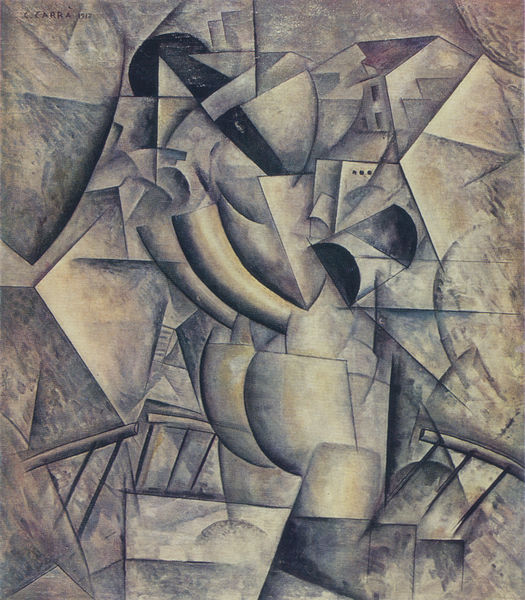
Titel: Simultaneità - la donna al balcone
Künstler: Carlo Carrà
Standort: Milano
Institution: Collezione R. Jucker
Schlagwörter: akt, blau, dunkel, gemälde, himmel, körper, mann, meer, nackt, schatten, wasser, weiß, wolken, dreieck, gelb, komposition, kubismus, kubistisch, landschaft, see, stadt, bewegung, braun, busen, fenster, frankreich, frau, grau, hell, köpfe, licht, rücken, schwarz, tür, zeichnung, dach, gebäude, haus, rot, wolke, zaun, beige, expressionismus, malerei, architektur, arm, arme, mensch, erde, häuser, brücke, gitter, sonne, figur, decke, person, schön, fliegen, genre, kreis, landleben, oval, pferd, reiter, rund, runf, chaos, krug, balkon, gesäß, hintern, klar, rückenansicht, ecke, ansicht, bogen, perspektive, spieler, stab, moderne, abstrakt, fläche, flächen, modern, dorf, farbe, formen, gelände, nebel, schattierung, schattierungen, schichten, monochrom, linien, schlot, ausdruck, farblos, sepia, figuren, industrie, laut, leiter, luft, treppe, treppen, zahlen, gerade, geländer, tiefe, fallen, striche, abstraktion, rechtecke, bögen, kurven, futurismus, eingang, eckig, rechteck, balustrade, linie, parallel, oberfläche, linear, nack, arsch, form, plastisch, schraffur, schwarzweiß, durcheinander, strich, dynamik, klassische moderne, hässlich, kreise, wirr, bläulich, bleistift, kugel, kunst, reduziert, würfel, halbkreis, halbrund, ecken, fragment, kreissegment, quadrate, kontraste, geometrisch, leben, schattiert, gut, lanschaft, picasso, plastizität, schatte, struktur, treppenhaus, konstruktion, richtung, diagonale, gleise, viereckig, schlüssel, weich, durchbruch, grautöne, dreiecke, schrei, kanten, rundung, ungegenständlich, dreieckig, geometrie, quadrat, viereck, vierecke, facette, banane, wiederholung, kuben, rundungen, gerundet, duchamp, kandinsky, symbole, bräunlich, kubisch, schimmernd, steigend, avantgarde, dreckig, parallelen, anstrengend, george, polygon, parallele, kubus, geordnet, fragmente, abfall, technisch, giebelseite, facetten, umgebung, marc, zackig, gerichtetheit, verläufe, zirkel, kantig, kristallin, splitter, mark, delaunay, trist, prismen, farbstift, abweisend, blauer  reiter, schwingung, analytisch, synthetisch, brückengeländer, rechen, zerteilung, blaue periode, balla, braque, leitern, leger, schollen, verschachtelt, pablo, hinauf, brancusi, unendlich, grau in grau, blaue phase, gris, chaotisch, formauflösung, flau, carra, braunton, tiefenwirkung, schlau, gittermuster, röntgenstrahlen, saugen, allansicht, picasse, röttlich, gri, zerstückelt, baukasten, bgluf, braquw, deduktiv, elementär, formaufösuung, gemotrisch, geo,etrie, grauer reiter, hauptwerk, kubernatik, kubisme, kubistische formen, quadratische formen, schjatten, synergismus, synästhesismus, wirwar, zergliederung